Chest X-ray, PA view. Patient: 32 years old, sex M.
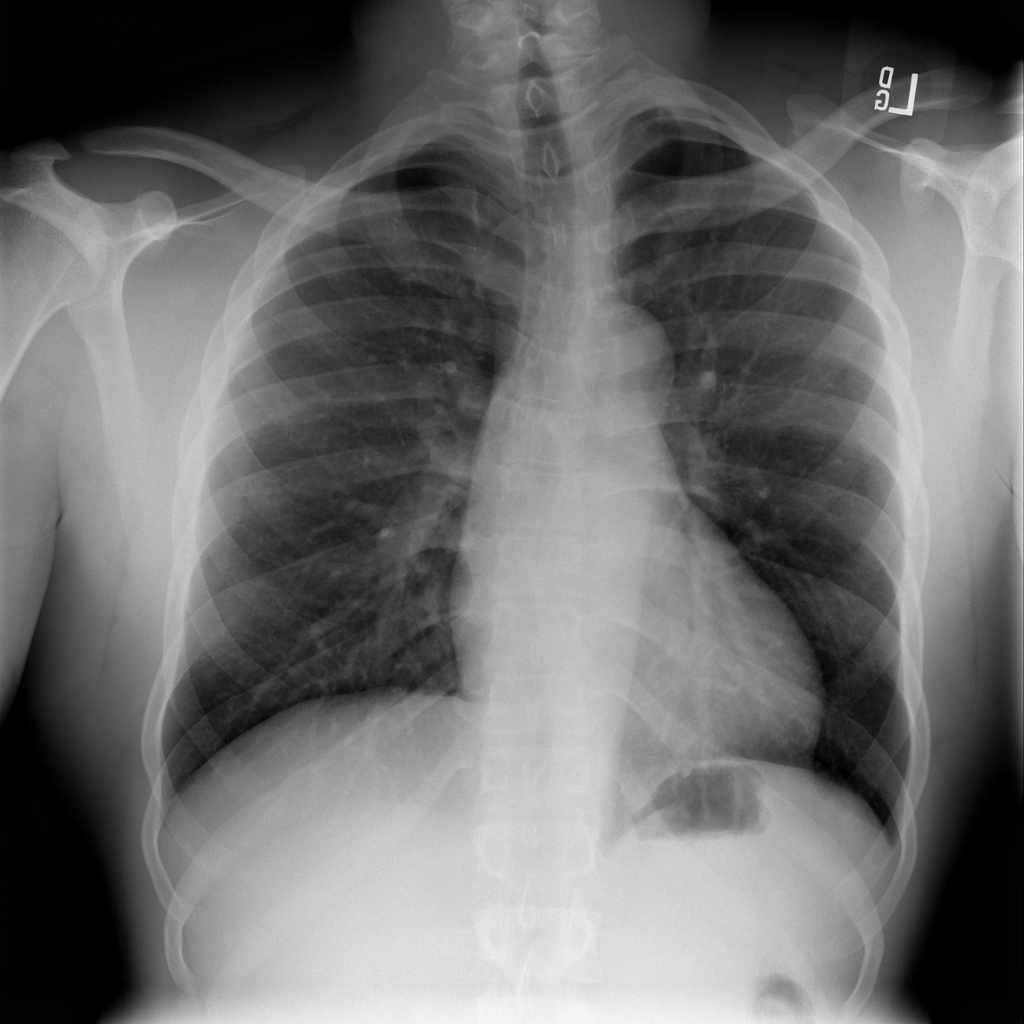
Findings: Atelectasis, Consolidation, Effusion